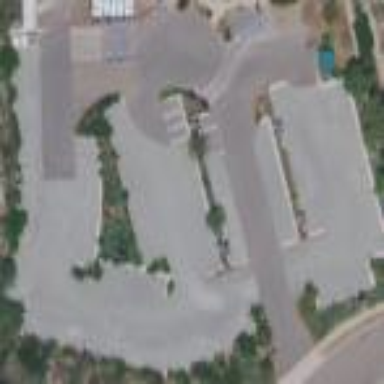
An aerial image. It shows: Parking area with asphalt surface.